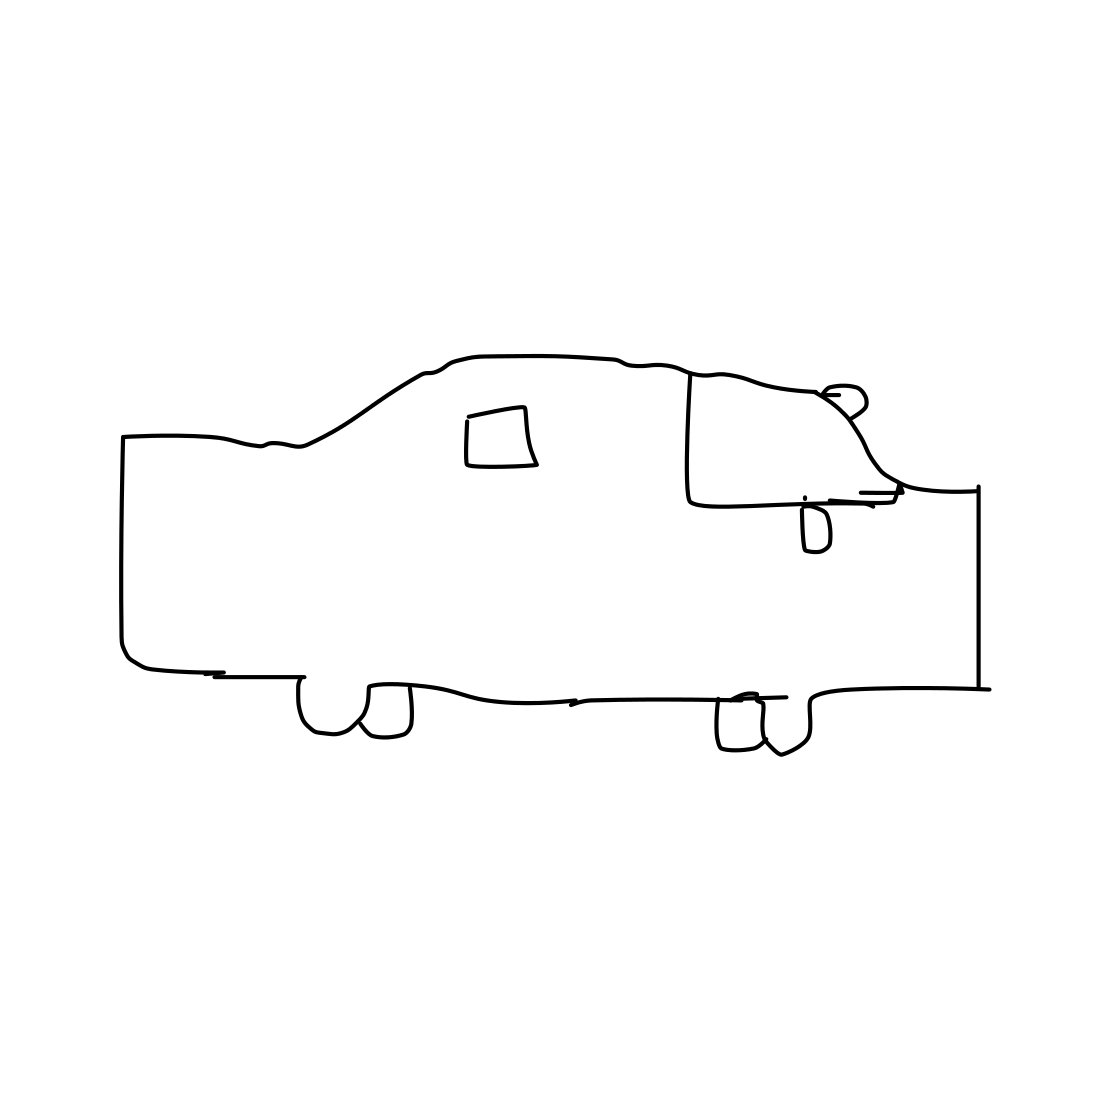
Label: car (sedan)